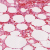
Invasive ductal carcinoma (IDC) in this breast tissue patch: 0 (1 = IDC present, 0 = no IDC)